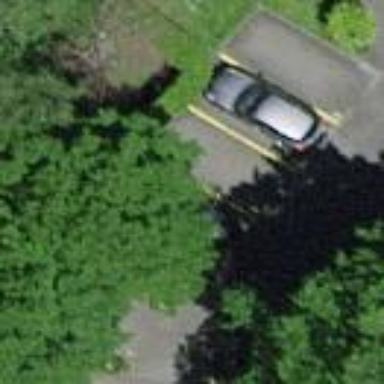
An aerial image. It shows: Street-side parking lot with asphalt surface.